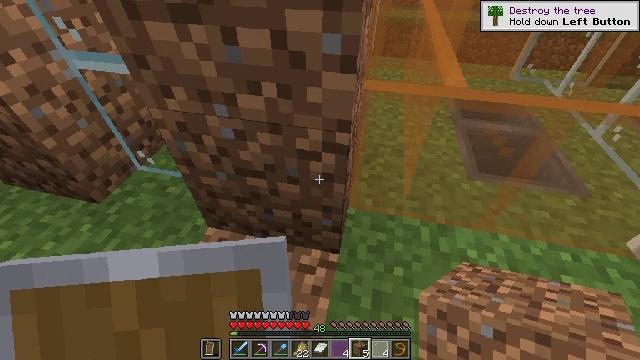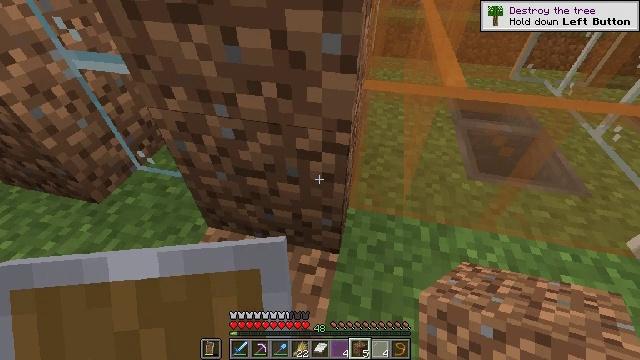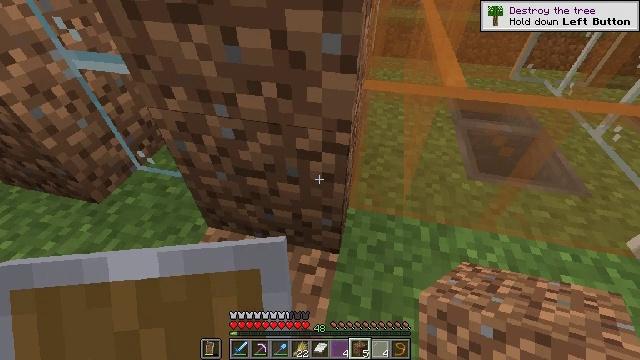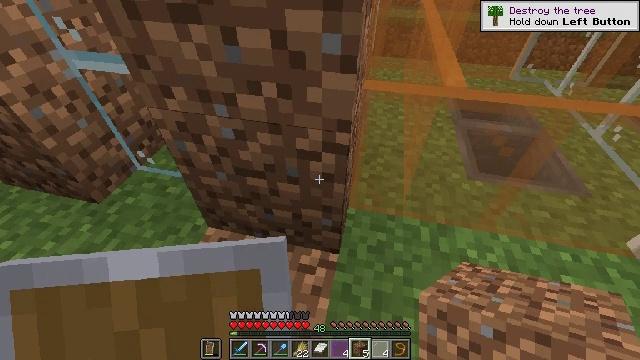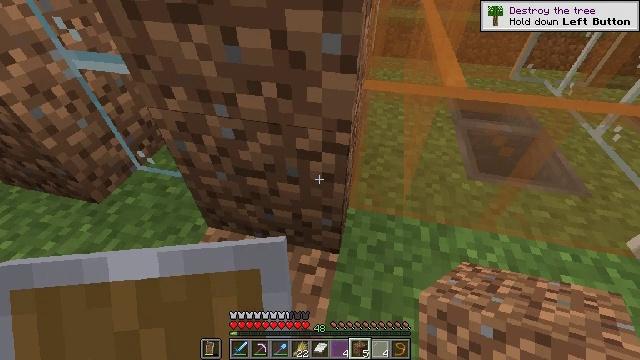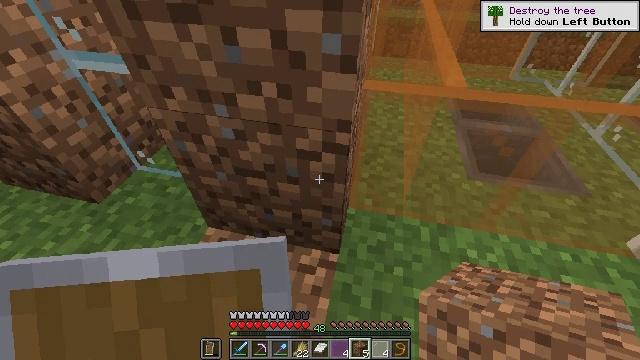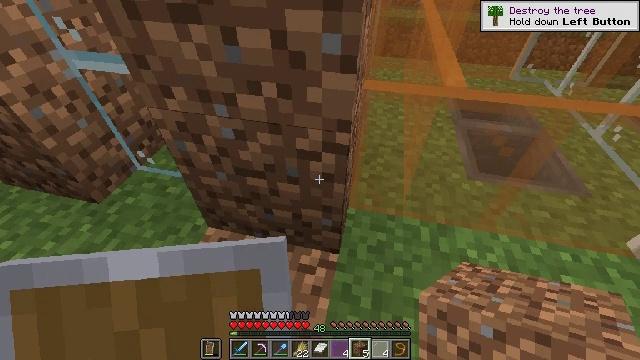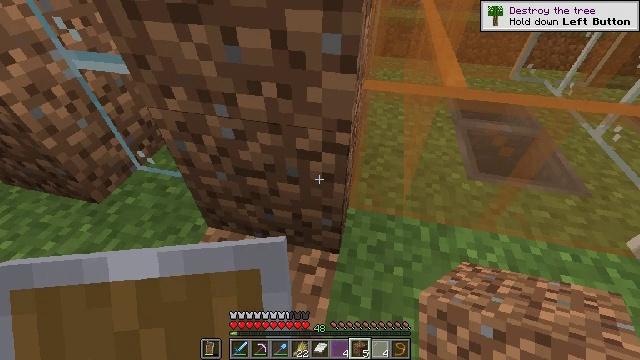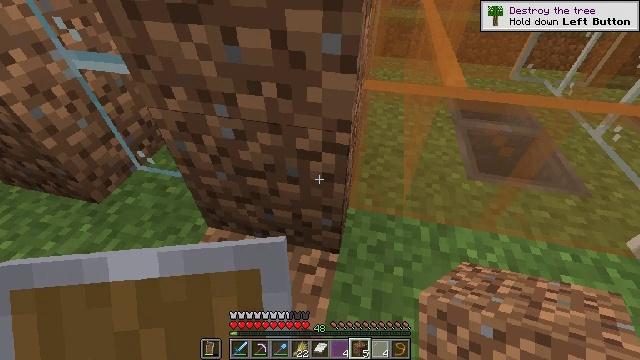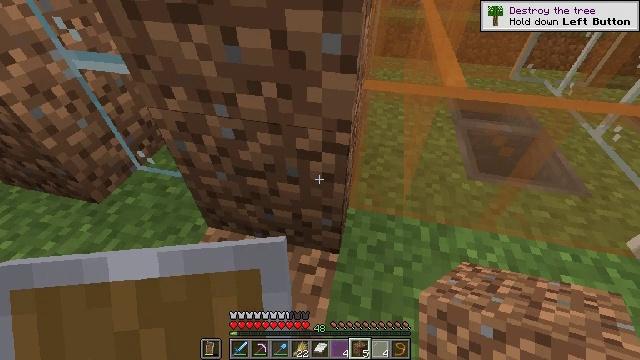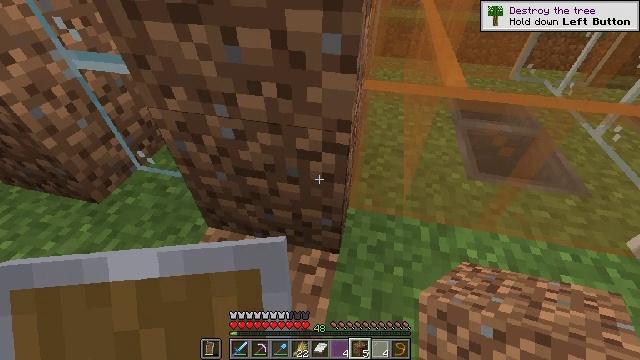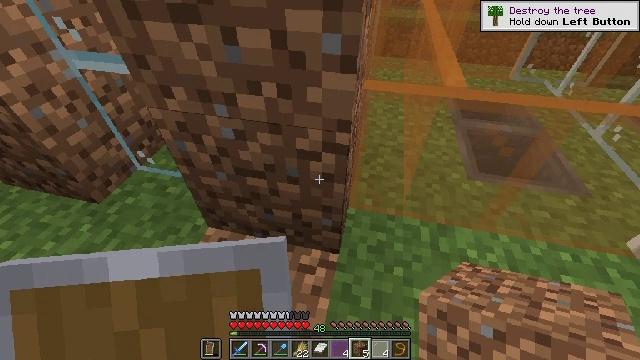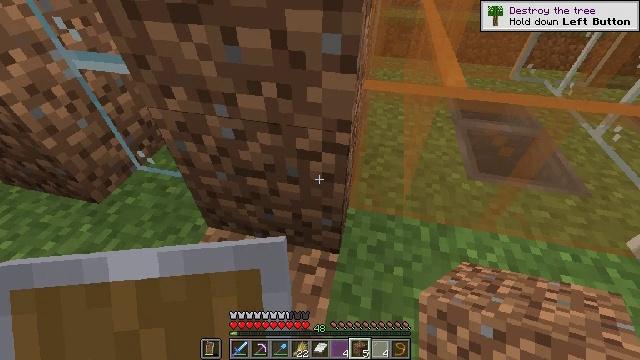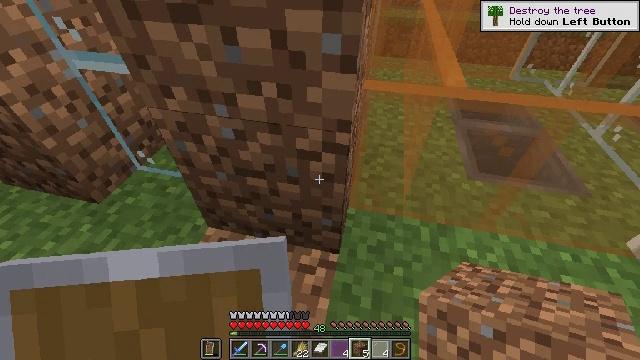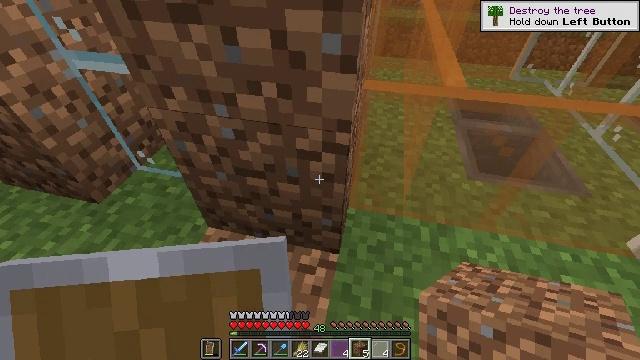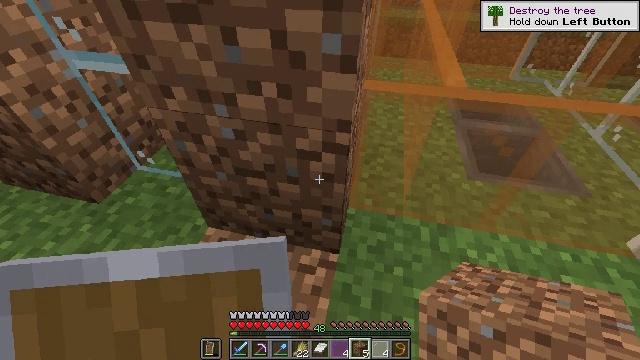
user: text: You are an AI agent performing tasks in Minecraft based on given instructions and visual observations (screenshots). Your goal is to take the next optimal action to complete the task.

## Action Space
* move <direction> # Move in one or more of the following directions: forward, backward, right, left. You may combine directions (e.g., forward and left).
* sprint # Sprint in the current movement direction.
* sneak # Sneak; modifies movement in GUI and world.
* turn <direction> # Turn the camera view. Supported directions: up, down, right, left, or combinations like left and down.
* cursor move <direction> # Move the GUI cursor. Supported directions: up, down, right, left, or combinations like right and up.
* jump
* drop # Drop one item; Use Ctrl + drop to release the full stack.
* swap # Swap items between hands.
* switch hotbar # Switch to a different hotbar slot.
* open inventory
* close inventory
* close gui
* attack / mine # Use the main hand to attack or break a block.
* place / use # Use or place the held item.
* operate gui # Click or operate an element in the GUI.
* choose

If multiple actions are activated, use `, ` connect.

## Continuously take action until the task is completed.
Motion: motion action
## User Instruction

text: Break the yellow stained glass pane.
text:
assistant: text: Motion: no_op
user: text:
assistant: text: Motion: no_op
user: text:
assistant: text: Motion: no_op
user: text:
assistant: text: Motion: no_op
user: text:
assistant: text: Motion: no_op
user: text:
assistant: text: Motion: no_op
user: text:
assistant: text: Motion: no_op
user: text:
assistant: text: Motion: no_op
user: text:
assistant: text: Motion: no_op
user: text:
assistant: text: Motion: no_op
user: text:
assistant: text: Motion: no_op
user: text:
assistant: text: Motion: no_op
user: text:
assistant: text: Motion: no_op
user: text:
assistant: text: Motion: no_op
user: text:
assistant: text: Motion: no_op
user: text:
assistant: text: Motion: no_op
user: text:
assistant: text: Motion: no_op
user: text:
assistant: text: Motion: no_op
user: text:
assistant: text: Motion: no_op
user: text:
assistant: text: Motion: no_op
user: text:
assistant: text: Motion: no_op
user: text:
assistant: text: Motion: no_op
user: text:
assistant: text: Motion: no_op
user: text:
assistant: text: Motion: no_op
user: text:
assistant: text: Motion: no_op
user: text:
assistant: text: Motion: no_op
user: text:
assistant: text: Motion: no_op
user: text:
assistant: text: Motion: no_op
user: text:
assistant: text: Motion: no_op
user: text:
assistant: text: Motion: no_op